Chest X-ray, PA view. Patient: 33 years old, sex F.
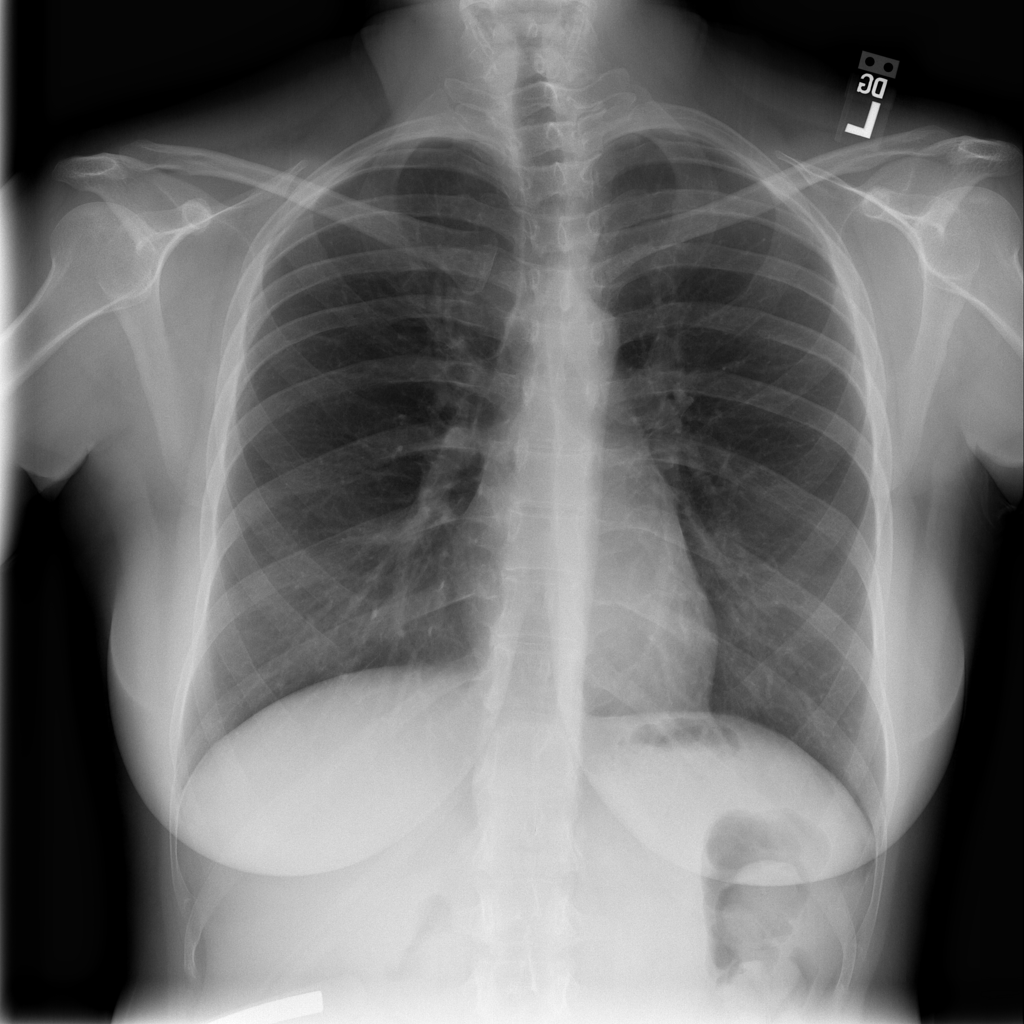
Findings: No Finding